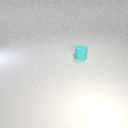
small cyan rubber cylinder